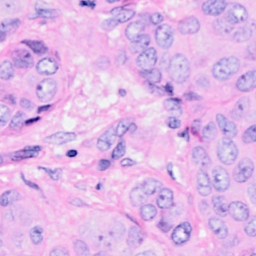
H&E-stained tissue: Breast